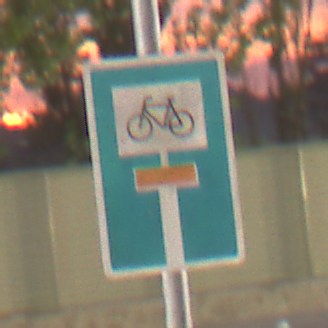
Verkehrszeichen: SackgasseRadverkehrDurchlaessig
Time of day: SunriseSunset
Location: Outdoor (Urban)
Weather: PartlyCloudy
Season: NotSpecified
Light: Artificial